Question: I was trying to split a string and keep the empty strings. Fortunately i found a promising solution which gave me my expected results as following REPL session depicts:
'''
scala> val test = ";;".split(";",-1)
test: Array[String] = Array("", "", "")
'''
I was curious what the second parameter actually does and dived into the <URL> but found nothing except this:

Also inside the REPL interpreter i only get the following information:
'''
scala> "asdf".split
'''
'''
def split(String): Array[String]
def split(String, Int): Array[String]
'''
Does anybody have an alternate source of documentation for such badly documented parameters?
Or can someone explain what this 2dn parameter does on this specific function?
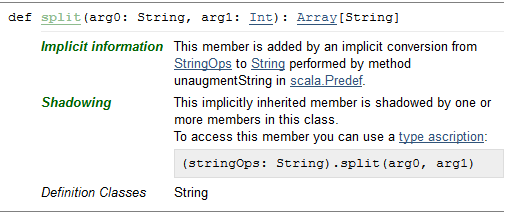
Answer: This is the same 'split' from 'java.lang.String', which as it so happens, has better <URL>:
> The limit parameter controls the number of times the pattern is
applied and therefore affects the length of the resulting array. If
the limit n is greater than zero then the pattern will be applied at
most n - 1 times, the array's length will be no greater than n, and
the array's last entry will contain all input beyond the last matched
delimiter. If n is non-positive then the pattern will be applied as
many times as possible and the array can have any length. If n is zero
then the pattern will be applied as many times as possible, the array
can have any length, and trailing empty strings will be discarded.